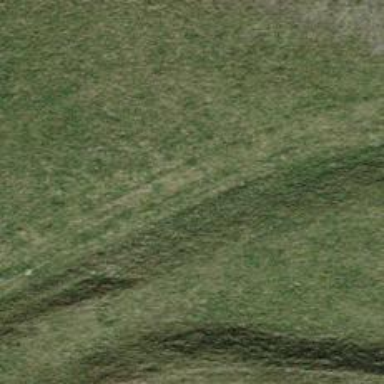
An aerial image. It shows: Grass track with grade 5 tracktype.